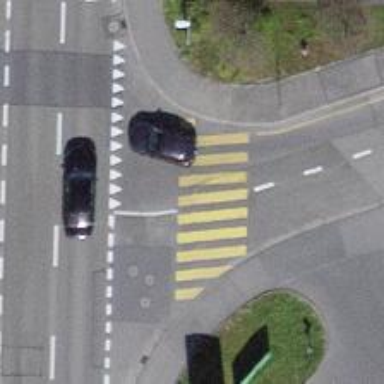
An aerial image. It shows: Pedestrian crossing with zebra markings on footway.